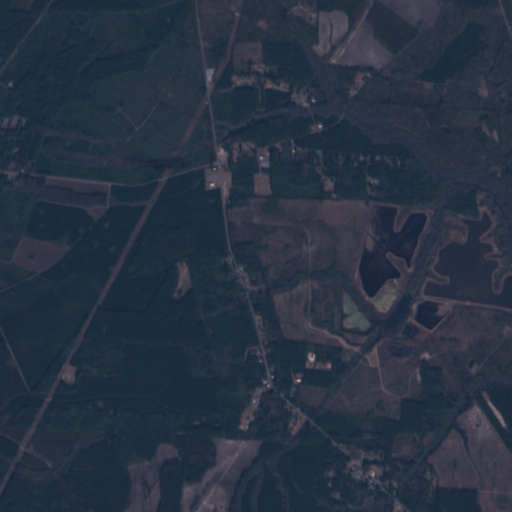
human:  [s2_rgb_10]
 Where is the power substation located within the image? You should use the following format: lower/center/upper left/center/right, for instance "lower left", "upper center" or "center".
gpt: The power substation is located in the upper center of the image.
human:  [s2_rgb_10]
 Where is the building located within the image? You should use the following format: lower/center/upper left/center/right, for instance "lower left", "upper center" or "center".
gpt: The building is located in the upper left of the image.
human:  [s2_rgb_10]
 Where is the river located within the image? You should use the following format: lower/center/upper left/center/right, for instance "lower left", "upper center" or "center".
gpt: The river is located in the right of the image.
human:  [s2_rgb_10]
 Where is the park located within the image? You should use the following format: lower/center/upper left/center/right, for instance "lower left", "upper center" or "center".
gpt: There is no park in the image.